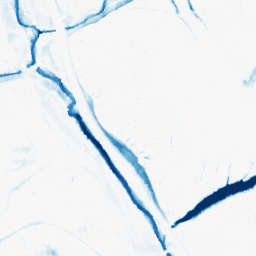
Category: morphological
Decomposition family: morphological_ellipse
Decomposition parameters: operation: closing
width: 20
height: 10
Upsampling method: bspline
Upsampling parameters: scale: 8
Upsampling scale: 8